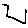
Label: zigzag